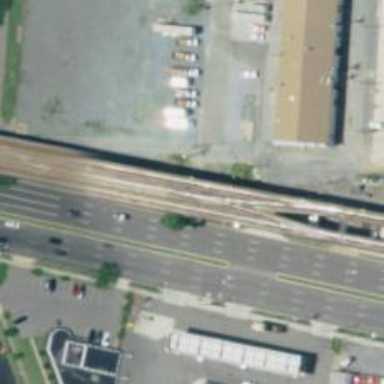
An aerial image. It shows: Bridge over electrified rail siding.